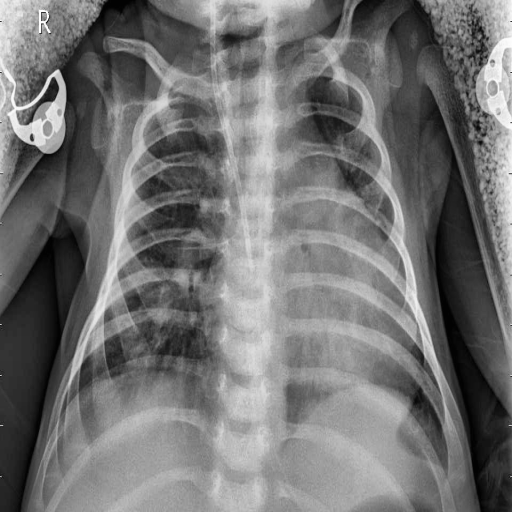
Finding: PNEUMONIA